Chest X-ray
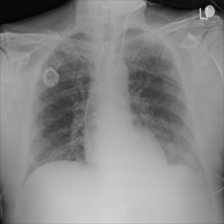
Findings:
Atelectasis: negative
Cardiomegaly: negative
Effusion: negative
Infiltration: negative
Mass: negative
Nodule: negative
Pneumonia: negative
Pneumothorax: negative
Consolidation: negative
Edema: negative
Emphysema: negative
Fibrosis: negative
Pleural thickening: negative
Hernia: negative